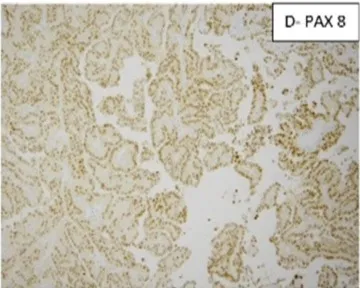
(D) Diffuse nuclear staining for PAX8.
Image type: pathology (immunostaining)